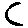
Label: moon